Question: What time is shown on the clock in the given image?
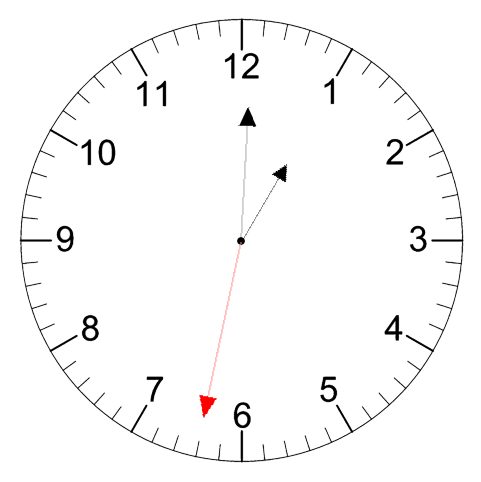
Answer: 01:00:32